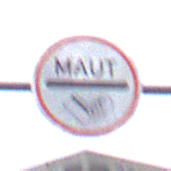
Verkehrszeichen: MautflichtigeStrecke
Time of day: Midday
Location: Outdoor (Urban)
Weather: Overcast
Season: NotSpecified
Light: Natural